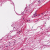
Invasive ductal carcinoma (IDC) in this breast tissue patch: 0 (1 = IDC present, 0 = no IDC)